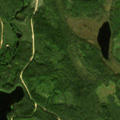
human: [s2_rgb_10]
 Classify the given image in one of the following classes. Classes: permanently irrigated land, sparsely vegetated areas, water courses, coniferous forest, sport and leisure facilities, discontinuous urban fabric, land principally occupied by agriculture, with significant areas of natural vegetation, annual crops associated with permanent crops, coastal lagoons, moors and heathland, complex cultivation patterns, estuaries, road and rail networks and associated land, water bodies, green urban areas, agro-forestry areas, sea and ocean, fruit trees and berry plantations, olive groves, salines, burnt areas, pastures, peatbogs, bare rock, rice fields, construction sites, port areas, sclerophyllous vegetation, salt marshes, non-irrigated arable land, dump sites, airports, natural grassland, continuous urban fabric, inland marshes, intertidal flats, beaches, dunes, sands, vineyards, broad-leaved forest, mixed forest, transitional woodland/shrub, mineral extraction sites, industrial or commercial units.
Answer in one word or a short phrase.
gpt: coniferous forest, transitional woodland/shrub